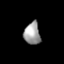
Tissue: lung
Cell type: Others
Senescence score: 0.2014
Nuclear area (px): 356
Mean DAPI intensity: 157.461